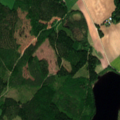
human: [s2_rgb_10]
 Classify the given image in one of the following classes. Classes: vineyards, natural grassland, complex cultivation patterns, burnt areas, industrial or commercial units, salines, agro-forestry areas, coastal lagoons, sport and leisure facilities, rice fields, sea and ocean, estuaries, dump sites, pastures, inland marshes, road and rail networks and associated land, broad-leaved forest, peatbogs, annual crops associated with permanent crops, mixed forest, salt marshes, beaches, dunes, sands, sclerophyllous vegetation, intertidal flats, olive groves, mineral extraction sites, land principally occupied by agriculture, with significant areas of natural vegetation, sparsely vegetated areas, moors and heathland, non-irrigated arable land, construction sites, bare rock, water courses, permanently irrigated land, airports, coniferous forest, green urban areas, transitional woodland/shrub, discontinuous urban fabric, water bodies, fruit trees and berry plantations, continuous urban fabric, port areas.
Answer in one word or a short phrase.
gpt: land principally occupied by agriculture, with significant areas of natural vegetation, coniferous forest, mixed forest, transitional woodland/shrub, water bodies